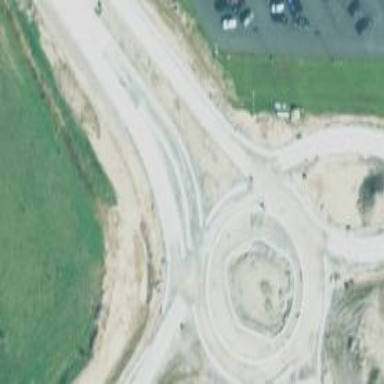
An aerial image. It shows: Roundabout at primary highway.